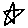
Label: star